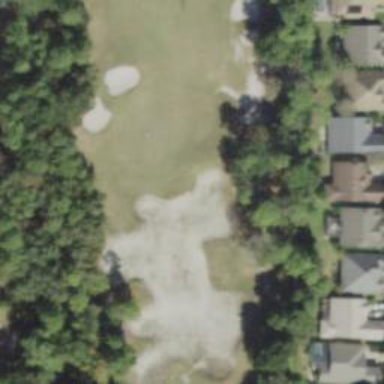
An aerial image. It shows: Sand bunker on golf course.